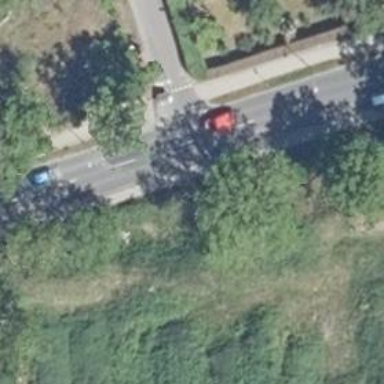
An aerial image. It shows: Segregated cycleway path.